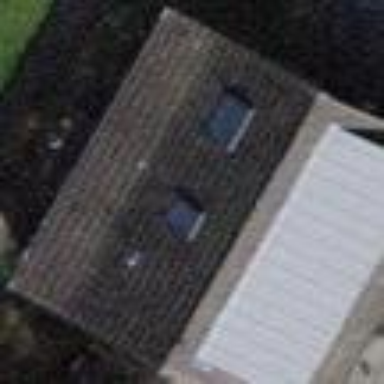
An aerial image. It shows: Building with tile roof.